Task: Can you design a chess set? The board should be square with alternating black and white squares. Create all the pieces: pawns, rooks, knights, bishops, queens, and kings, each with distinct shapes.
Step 274:
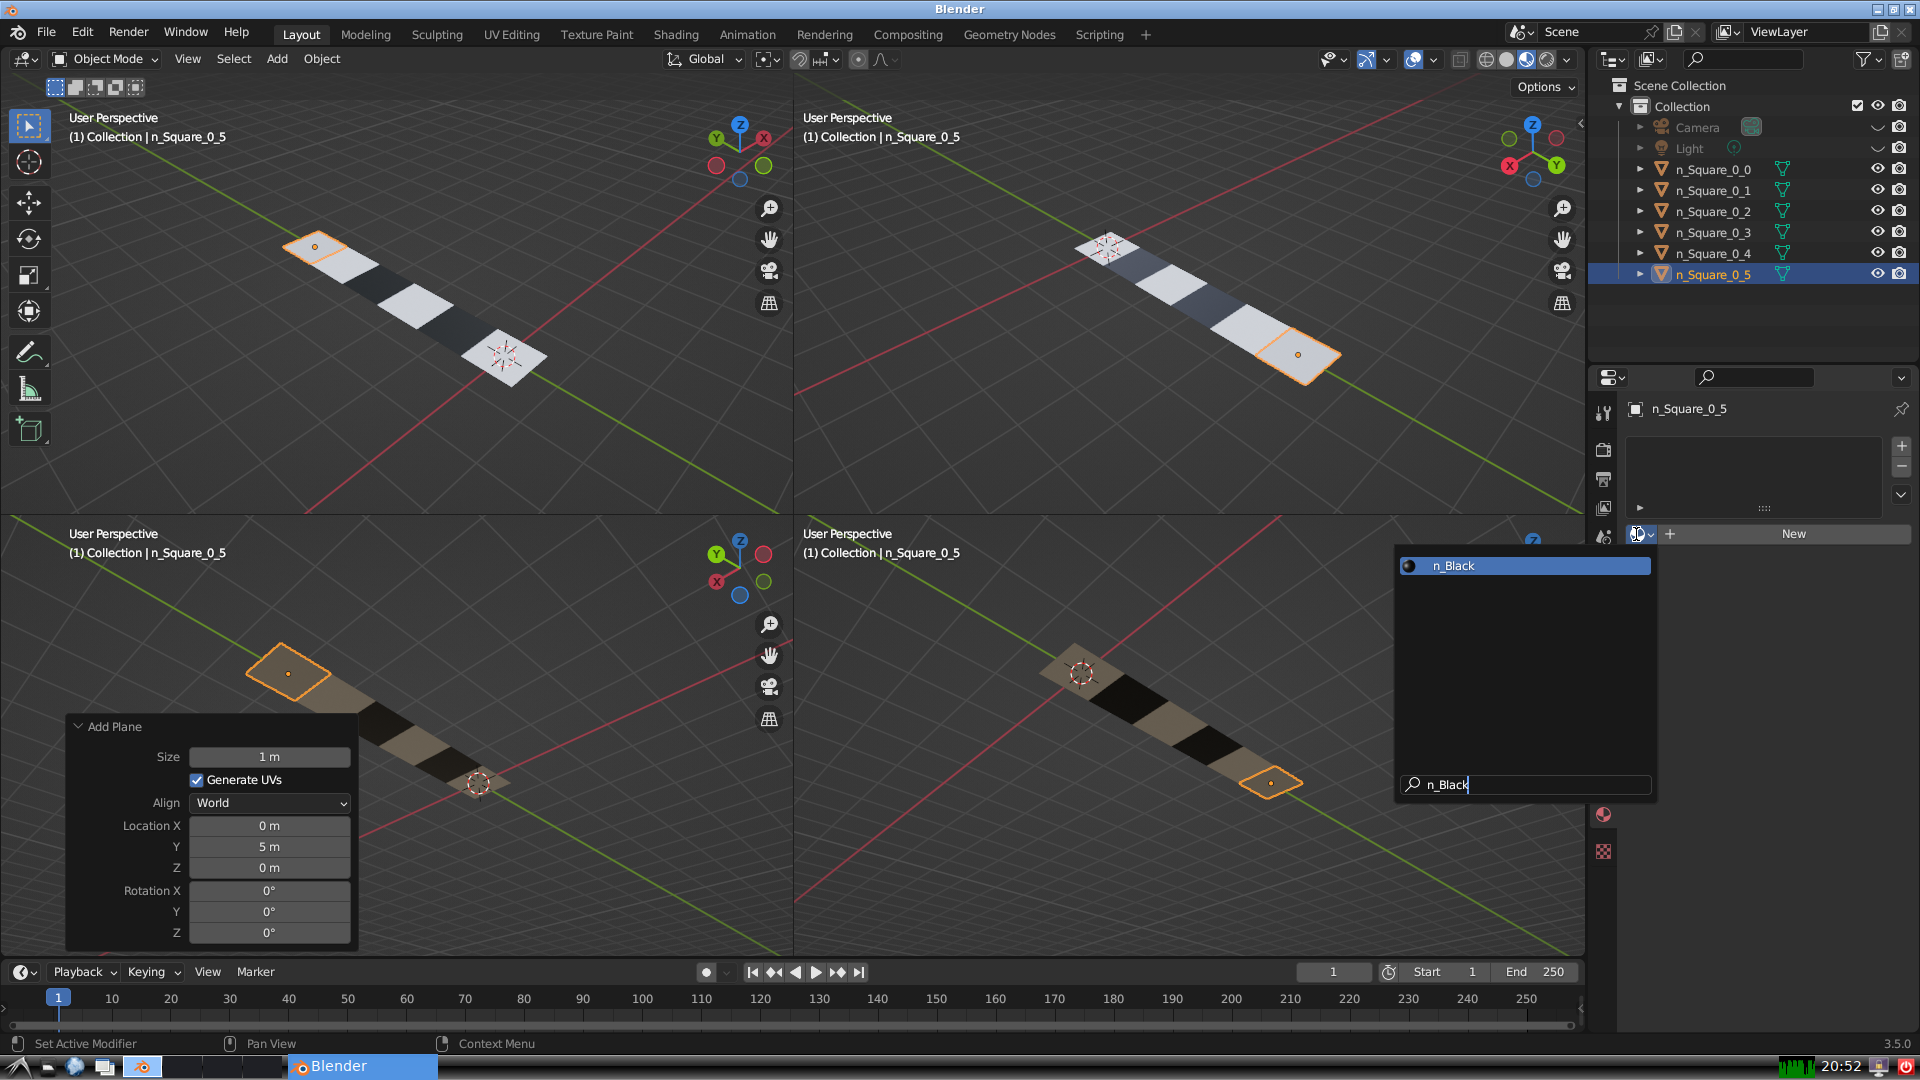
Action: {"key_press": ['Return']}